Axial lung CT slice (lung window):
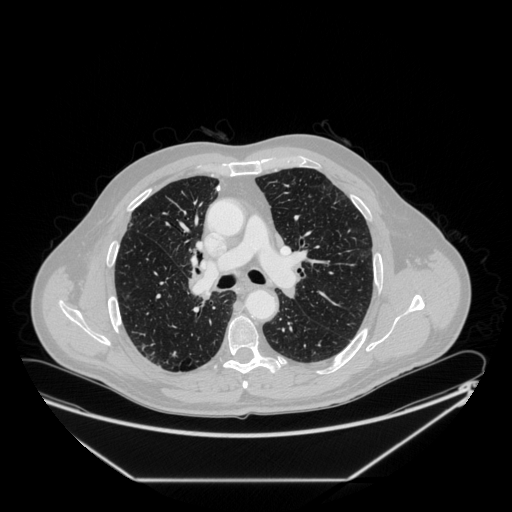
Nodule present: no